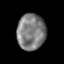
Tissue: prostate
Cell type: T cells
Senescence score: 0.3586
Nuclear area (px): 1003
Mean DAPI intensity: 125.555